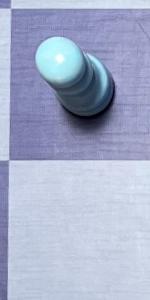
Label: Empty